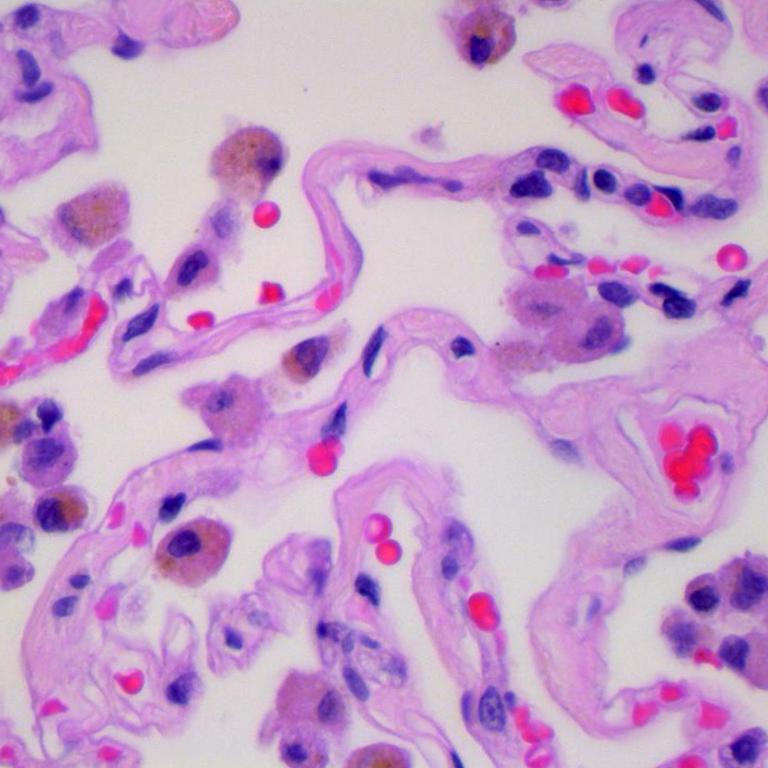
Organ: lung
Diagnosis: benign